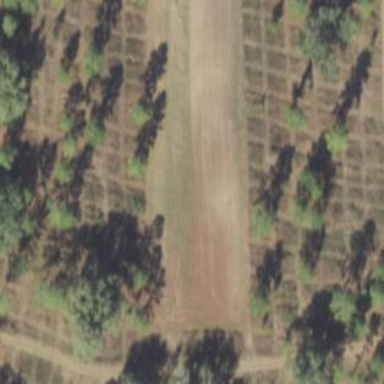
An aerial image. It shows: Orchard.